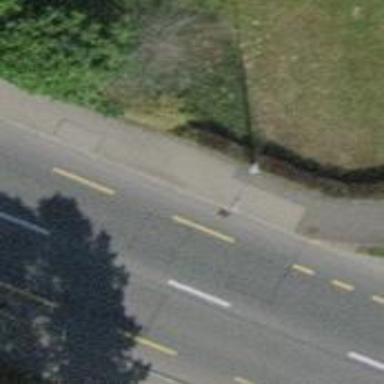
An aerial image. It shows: Pole serving as support.